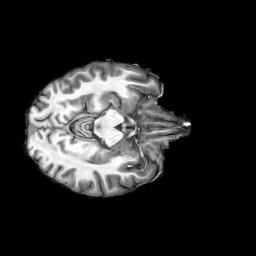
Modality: T1w
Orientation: axial
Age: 32
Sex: male
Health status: ill